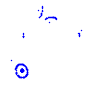
Particle: kaon